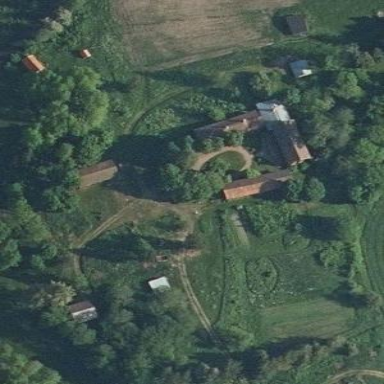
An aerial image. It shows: Farmyard area.